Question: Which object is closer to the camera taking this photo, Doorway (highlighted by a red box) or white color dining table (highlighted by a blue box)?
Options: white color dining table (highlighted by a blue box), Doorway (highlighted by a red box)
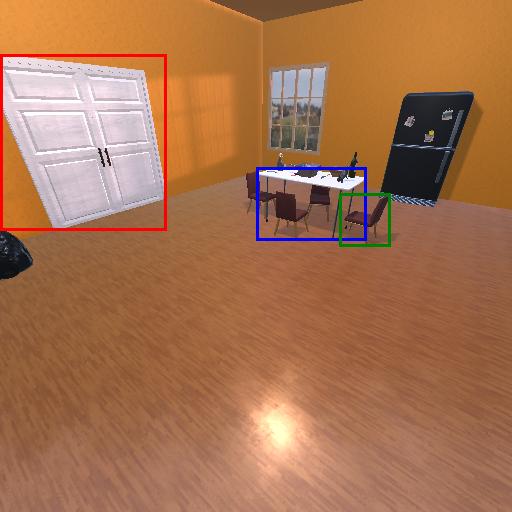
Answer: white color dining table (highlighted by a blue box)